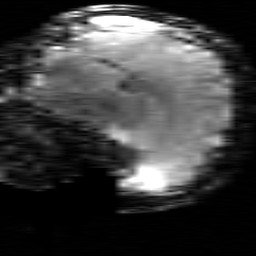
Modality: T2starw
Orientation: sagittal
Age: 19
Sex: female
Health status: healthy
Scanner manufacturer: siemens
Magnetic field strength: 3 T
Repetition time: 0.7 s
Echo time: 0.02 s